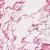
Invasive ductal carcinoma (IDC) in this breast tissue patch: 0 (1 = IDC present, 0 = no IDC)